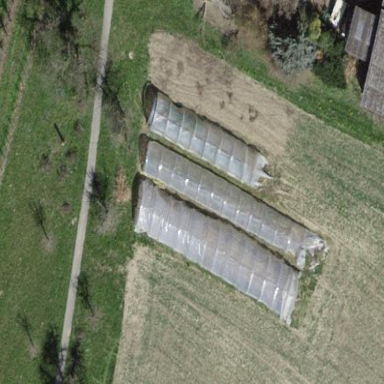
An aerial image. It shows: Greenhouse.